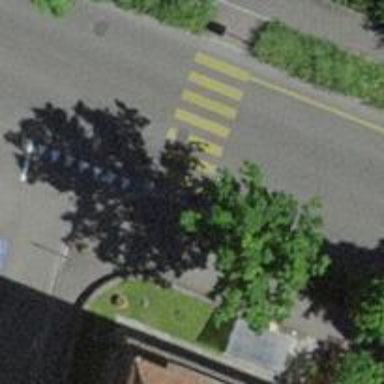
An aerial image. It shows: Zebra crossing on the road.